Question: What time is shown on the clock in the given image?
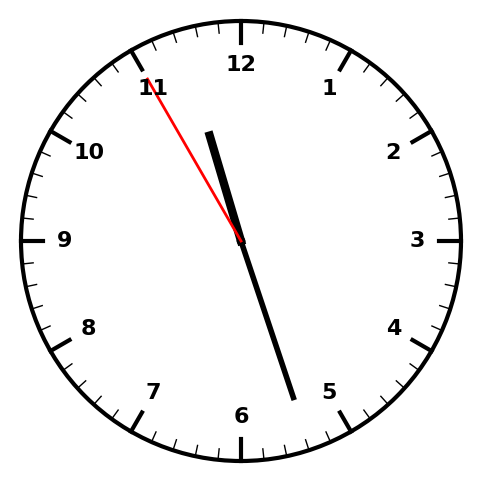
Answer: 11:26:55